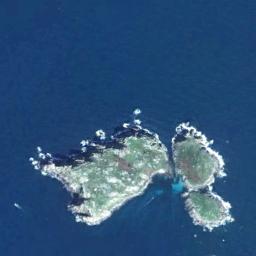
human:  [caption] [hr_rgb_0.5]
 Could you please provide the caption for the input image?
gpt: The islands in the picture are of different sizes .

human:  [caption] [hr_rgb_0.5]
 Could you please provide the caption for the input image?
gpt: The three islands have some vegetation and the waters around the islands is deep blue .

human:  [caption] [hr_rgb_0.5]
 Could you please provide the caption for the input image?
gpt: The island on the right is smaller than the island on the left .

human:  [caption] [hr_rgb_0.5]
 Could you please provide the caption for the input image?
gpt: There are three green islands on the blue sea, And there are white sand beaches on the outer periphery of the island .

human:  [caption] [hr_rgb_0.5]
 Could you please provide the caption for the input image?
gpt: The green island with white beaches is on a blue sea .